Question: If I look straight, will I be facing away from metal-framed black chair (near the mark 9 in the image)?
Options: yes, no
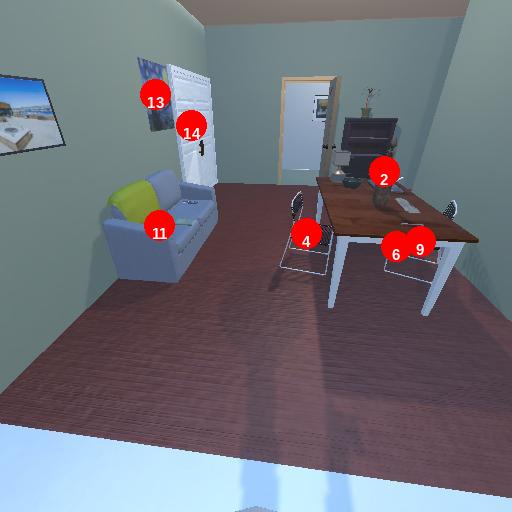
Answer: yes